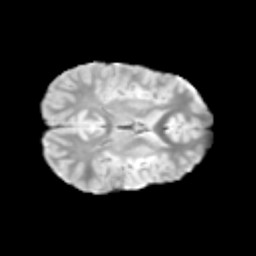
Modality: T2w
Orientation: axial
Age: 9
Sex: male
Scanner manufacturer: siemens
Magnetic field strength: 3 T
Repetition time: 3.8 s
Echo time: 0.07 s